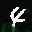
Label: 4